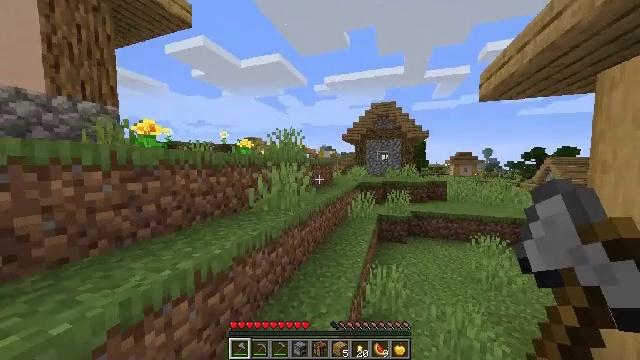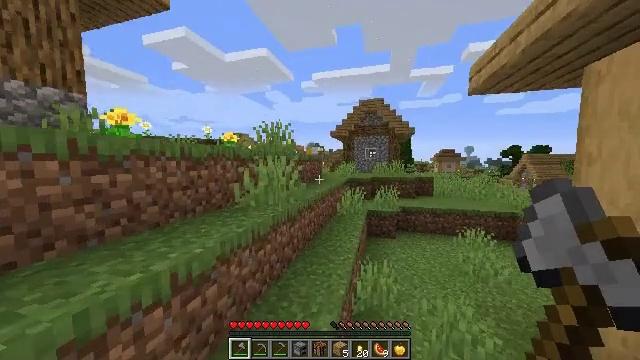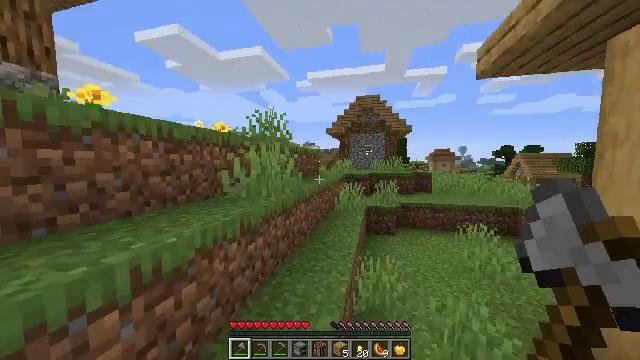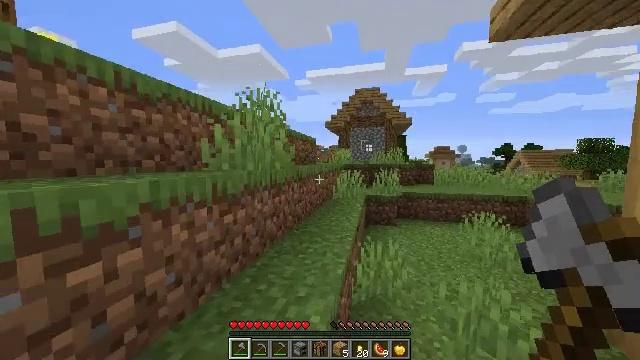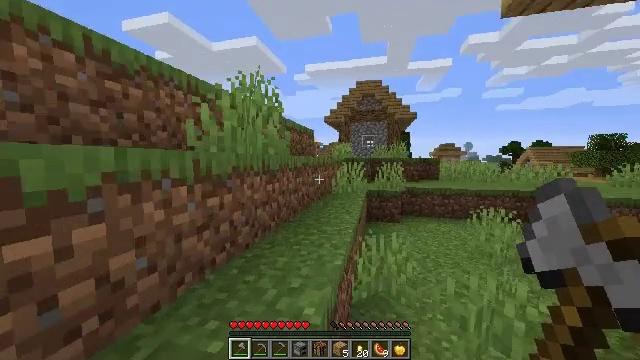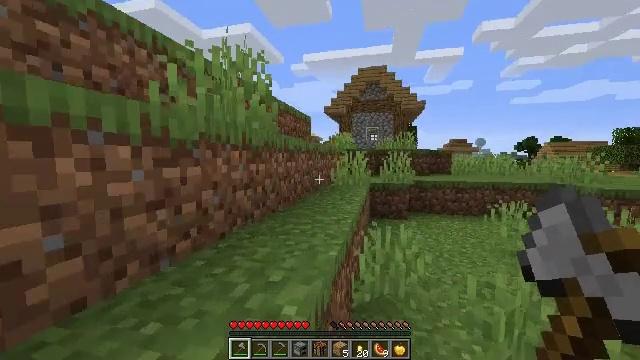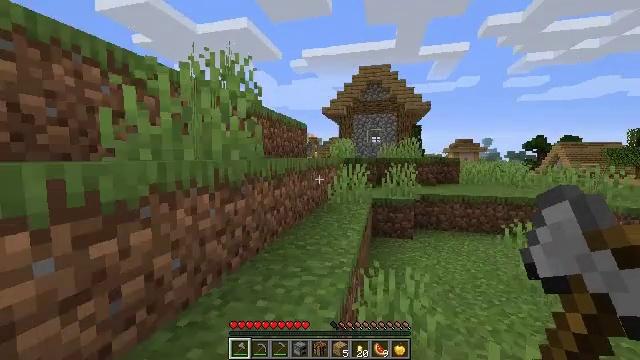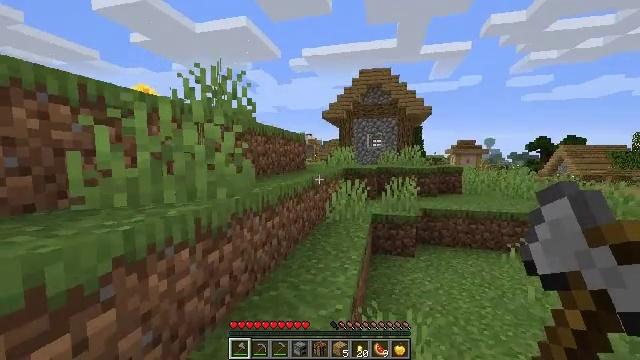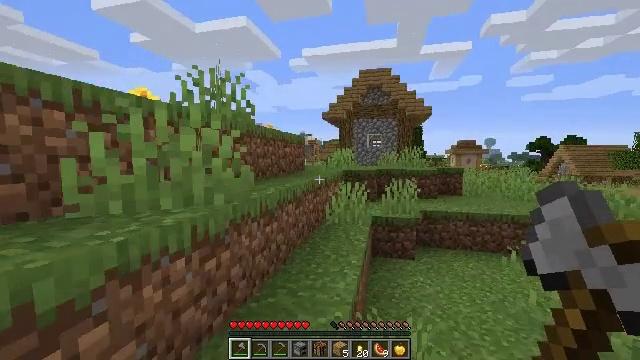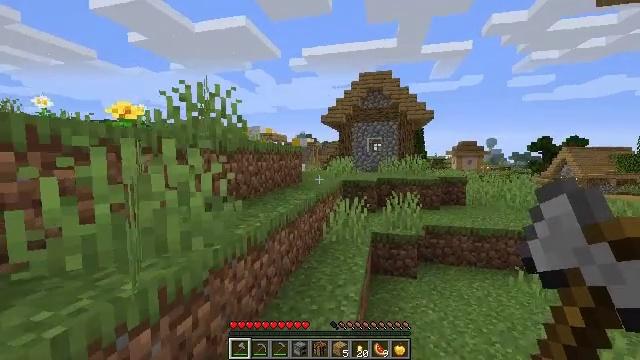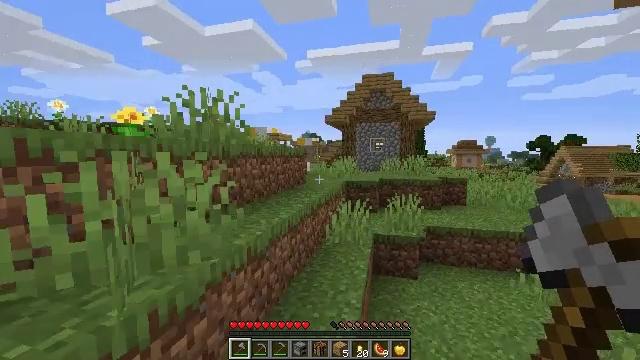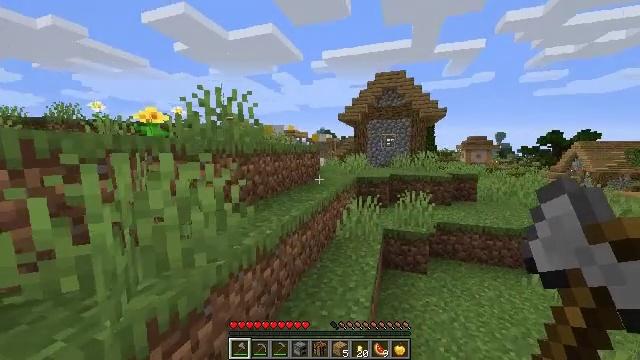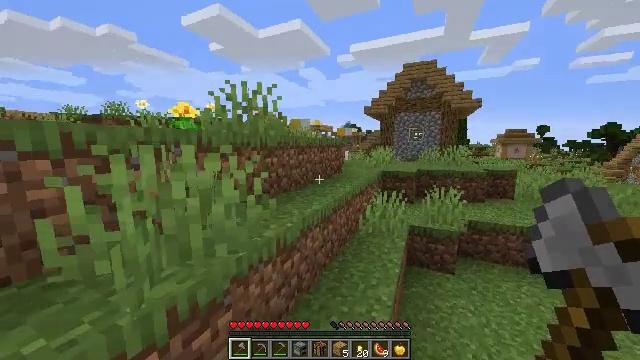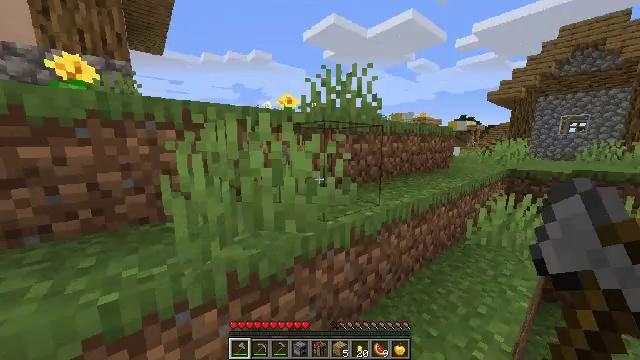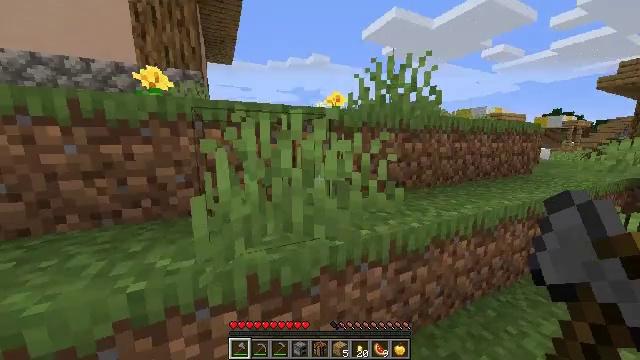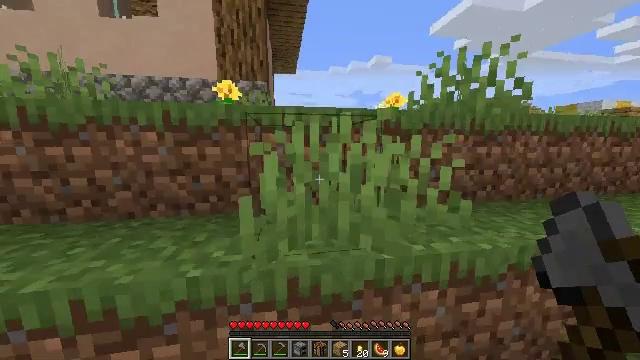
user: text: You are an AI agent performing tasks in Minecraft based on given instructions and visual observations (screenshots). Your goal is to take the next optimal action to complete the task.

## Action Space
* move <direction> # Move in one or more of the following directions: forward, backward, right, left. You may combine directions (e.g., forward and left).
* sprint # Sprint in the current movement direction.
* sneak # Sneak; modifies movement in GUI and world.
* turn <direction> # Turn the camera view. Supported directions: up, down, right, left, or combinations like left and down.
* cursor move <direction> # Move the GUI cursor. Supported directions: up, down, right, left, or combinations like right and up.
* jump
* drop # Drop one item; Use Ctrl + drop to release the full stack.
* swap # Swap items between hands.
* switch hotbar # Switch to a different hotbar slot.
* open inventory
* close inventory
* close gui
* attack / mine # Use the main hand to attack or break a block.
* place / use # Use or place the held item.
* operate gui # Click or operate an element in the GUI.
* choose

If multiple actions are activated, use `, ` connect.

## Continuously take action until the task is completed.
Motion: motion action
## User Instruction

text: Gather hay blocks from the farm.
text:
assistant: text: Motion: move forward, sprint, turn right, jump
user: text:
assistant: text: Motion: move forward, sprint, turn right, jump
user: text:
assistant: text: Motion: move forward, sprint, jump
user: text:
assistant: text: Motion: move forward, sprint, jump
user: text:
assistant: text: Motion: move forward, sprint, jump
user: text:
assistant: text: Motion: move forward, sprint, jump
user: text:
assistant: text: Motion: move forward, sprint, jump
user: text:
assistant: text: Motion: move forward, sprint, jump
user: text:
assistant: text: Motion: move forward, sprint, jump
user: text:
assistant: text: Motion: move forward, sprint, turn left, jump
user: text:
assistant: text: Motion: move forward, sprint, turn left and down, jump
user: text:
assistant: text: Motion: move forward, sprint, turn left and down, jump
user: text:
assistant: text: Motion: move forward, sprint, turn left, jump
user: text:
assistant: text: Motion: move forward, sprint, turn left, jump
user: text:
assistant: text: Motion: move forward, sprint, turn left, jump
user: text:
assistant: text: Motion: move forward, sprint, turn left, jump
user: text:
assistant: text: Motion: move forward, sprint, jump
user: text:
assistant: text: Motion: move forward, sprint, jump
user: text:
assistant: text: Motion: move forward, sprint, jump
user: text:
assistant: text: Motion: move forward, sprint, jump
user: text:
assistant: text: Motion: move forward, sprint, jump
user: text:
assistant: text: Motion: move forward, sprint, turn right and up, jump
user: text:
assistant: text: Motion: move forward, sprint, turn right and up, jump
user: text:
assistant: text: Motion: move forward and move left, sprint, turn right, jump
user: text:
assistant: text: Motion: move forward and move left, sprint, turn right and down, jump
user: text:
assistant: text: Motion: move forward and move left, sprint, turn right, jump
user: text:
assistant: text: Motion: move forward and move left, sprint, jump
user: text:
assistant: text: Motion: move forward and move left, sprint, jump
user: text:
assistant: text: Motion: move forward and move left, sprint, jump
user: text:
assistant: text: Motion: move forward and move left, sprint, jump